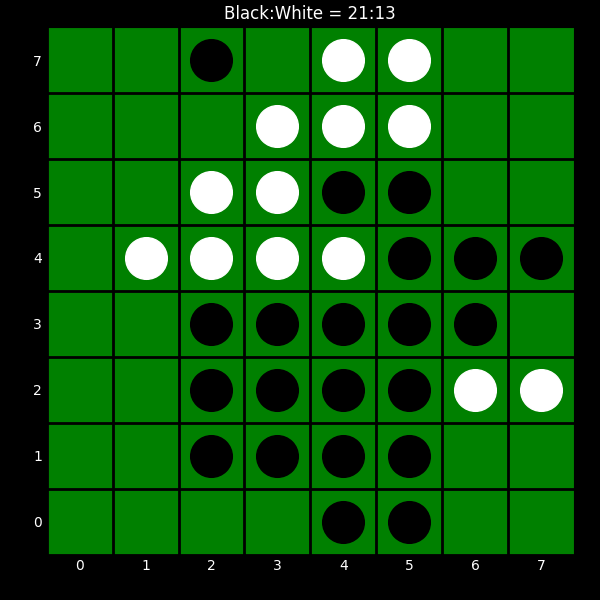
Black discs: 21
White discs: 13